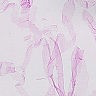
Metastatic tissue present: no